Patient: sex M, age 37
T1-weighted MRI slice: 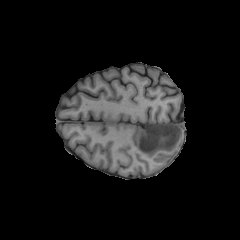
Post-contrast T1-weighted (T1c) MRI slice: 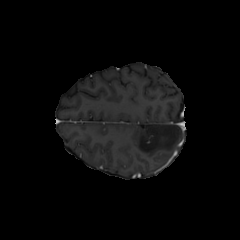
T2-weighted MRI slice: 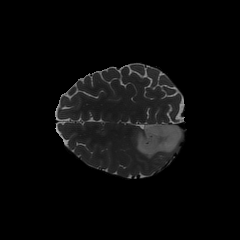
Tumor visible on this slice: yes
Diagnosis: Astrocytoma, IDH-mutant
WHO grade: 2